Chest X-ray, PA view. Patient: 67 years old, sex M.
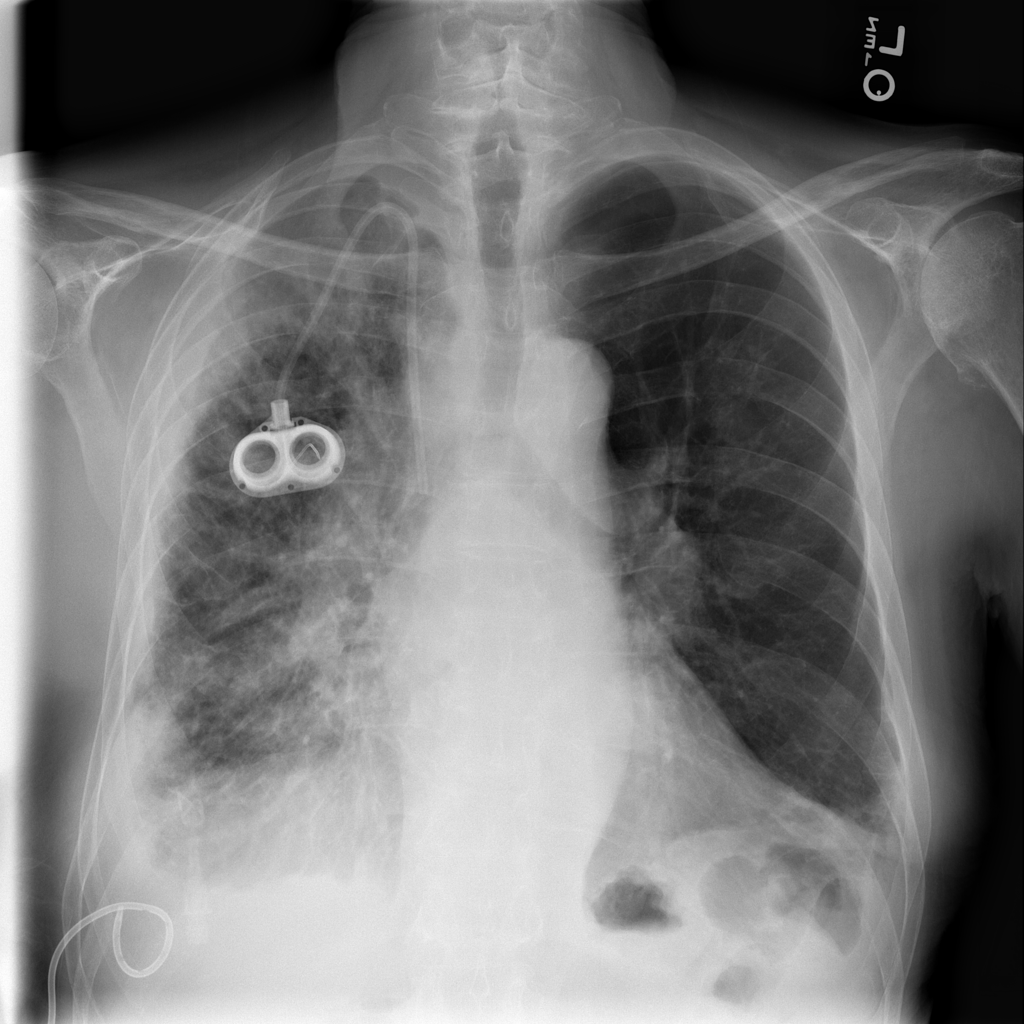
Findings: Mass